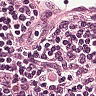
Metastatic tissue present: no